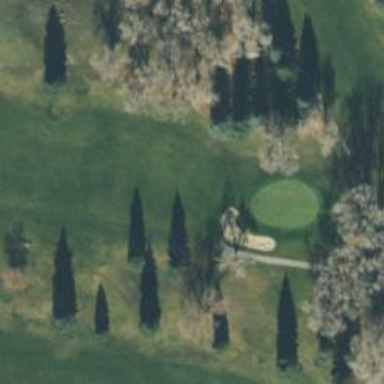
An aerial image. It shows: Golf hole.